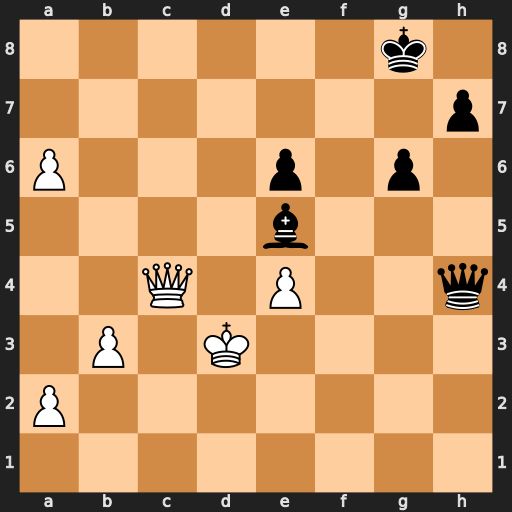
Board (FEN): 6k1/7p/P3p1p1/4b3/2Q1P2q/1P1K4/P7/8
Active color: w
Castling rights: -
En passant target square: -
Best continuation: Qxe6+ Kg7 Qxe5+